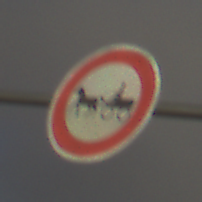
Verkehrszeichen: VerbotGespannfuhrwerke
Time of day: SunriseSunset
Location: Outdoor (Nature)
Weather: PartlyCloudy
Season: NotSpecified
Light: Natural